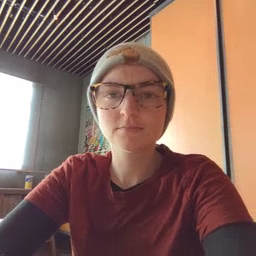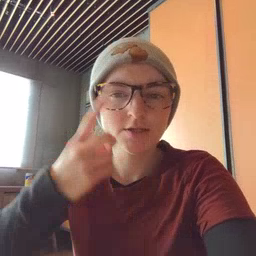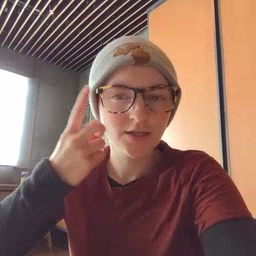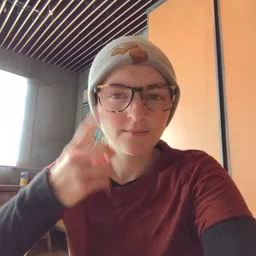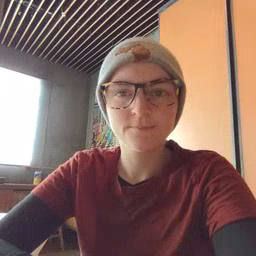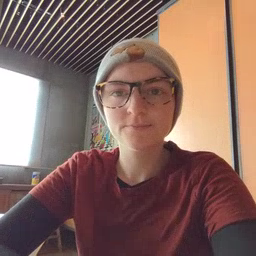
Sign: think